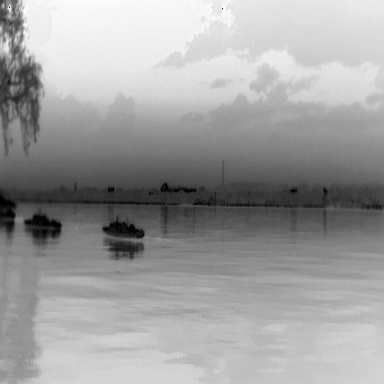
There are two warships in the infrared image.